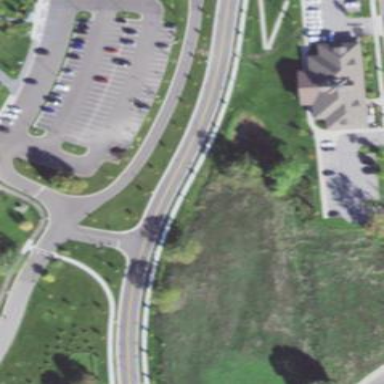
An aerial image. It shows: Sidewalk along the footway.